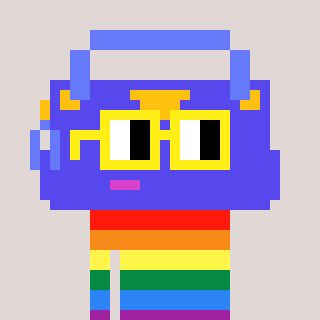
a pixel art character with square yellow glasses, a bag-shaped head and a cold-colored body on a warm background